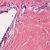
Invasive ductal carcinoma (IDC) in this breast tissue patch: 1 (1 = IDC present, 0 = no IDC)